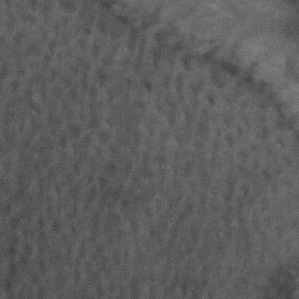
Label: non_frost